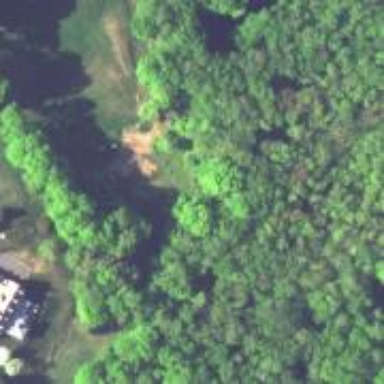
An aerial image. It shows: Existing Preserved Open Space in woodland area.